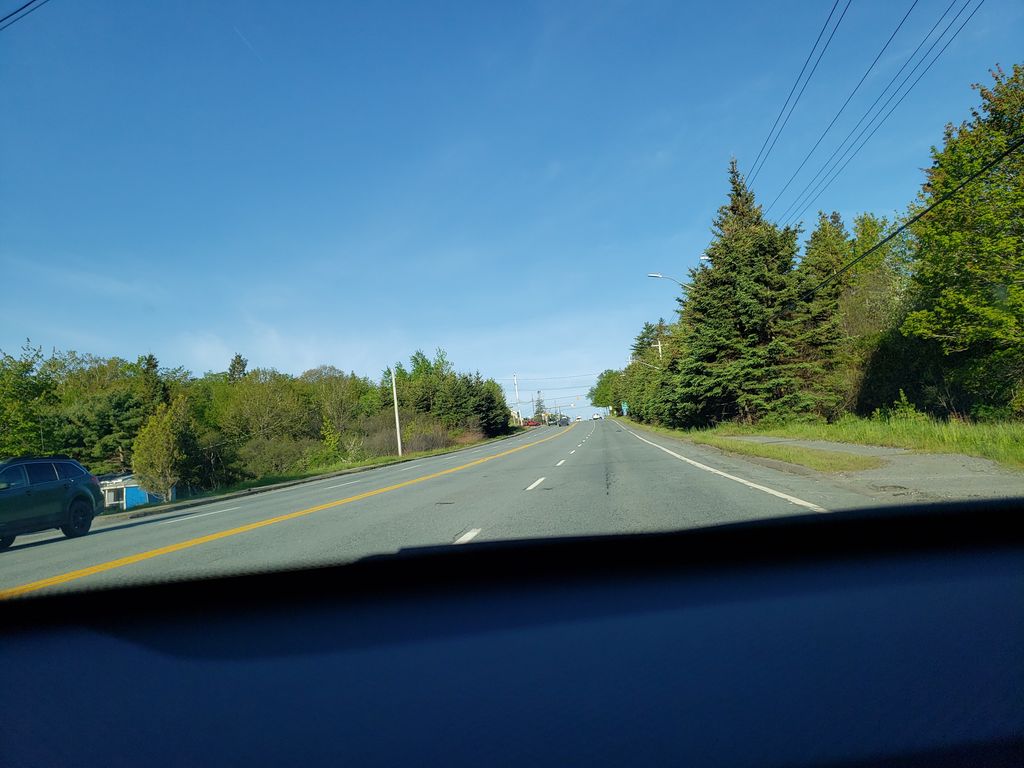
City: halifax